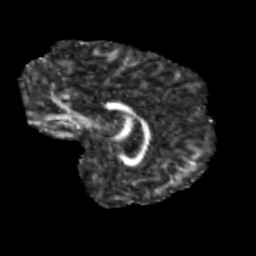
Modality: FA
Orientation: sagittal
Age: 10
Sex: male
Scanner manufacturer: siemens
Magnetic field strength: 3 T
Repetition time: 3.8 s
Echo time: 0.07 s